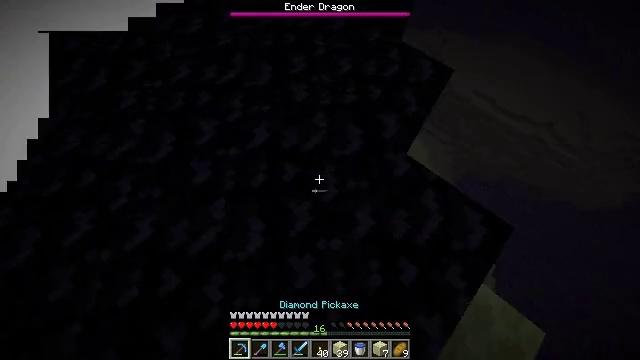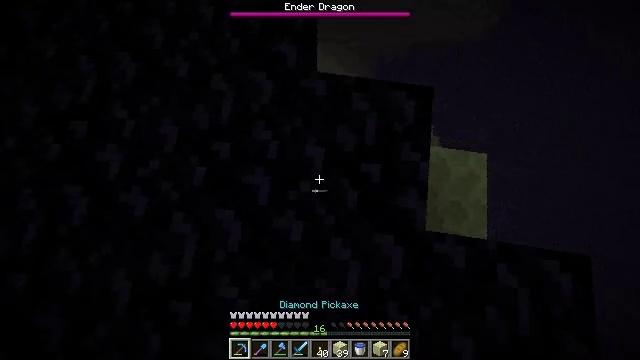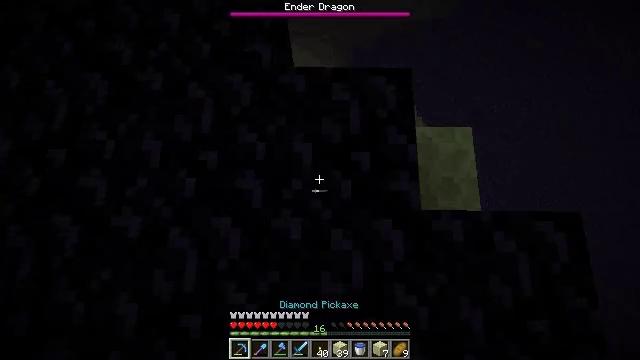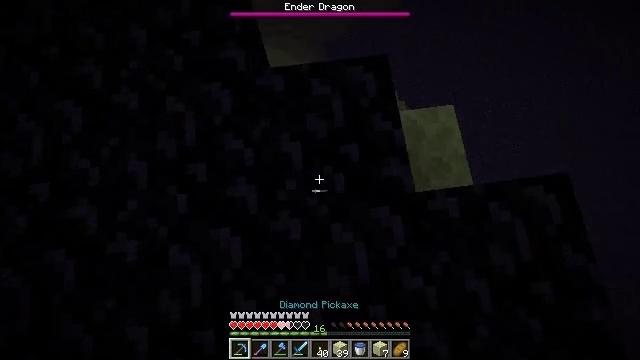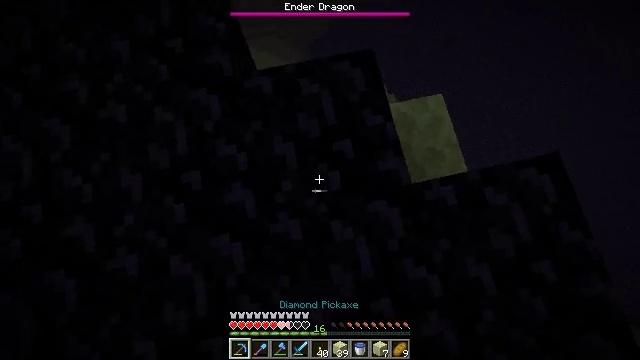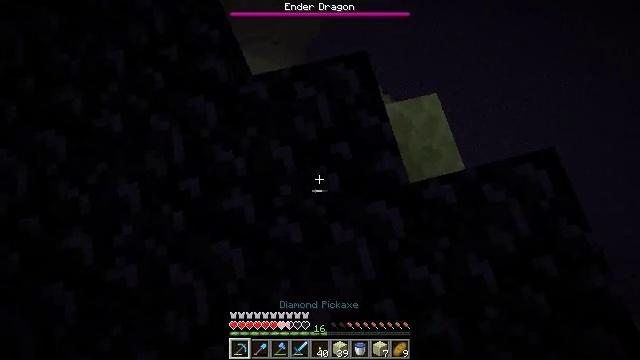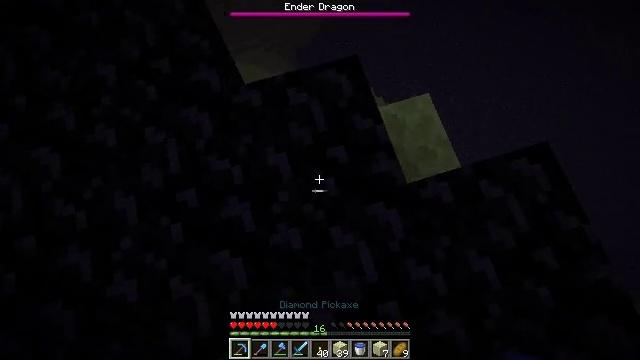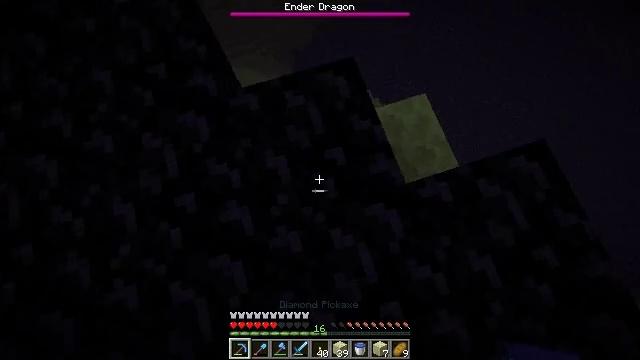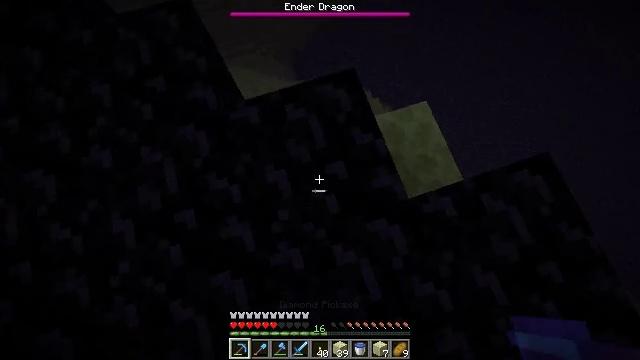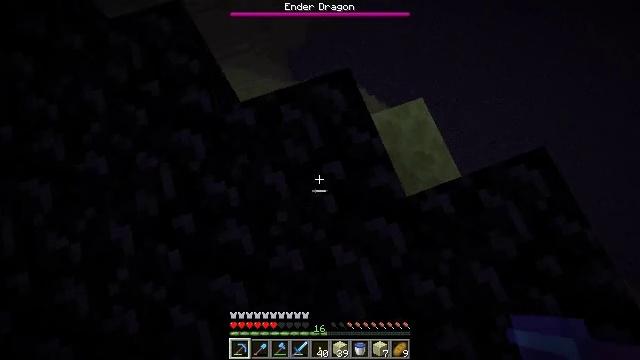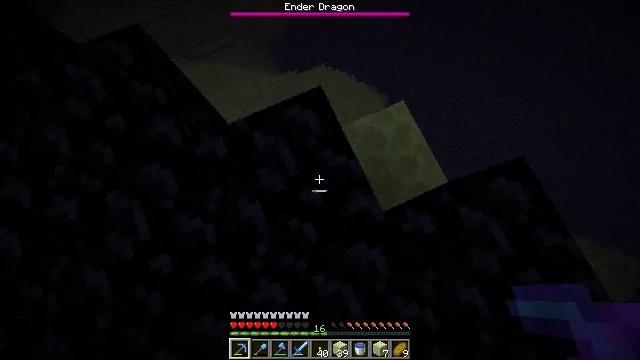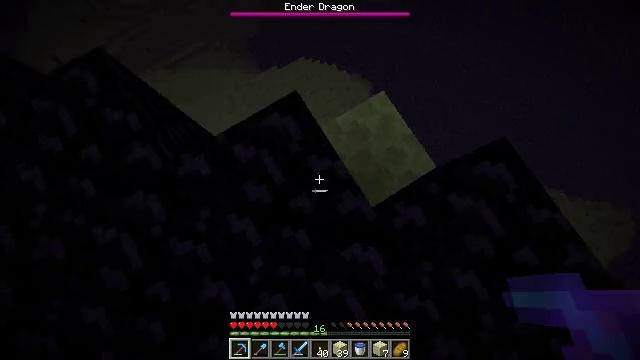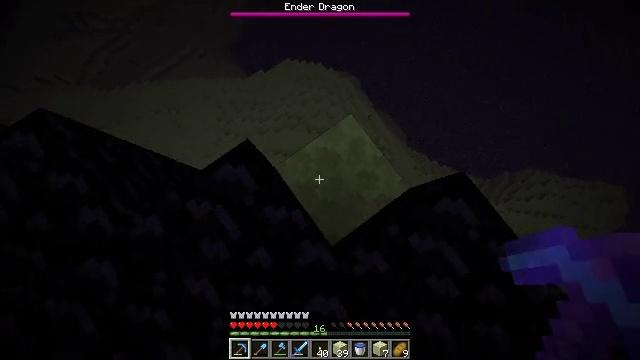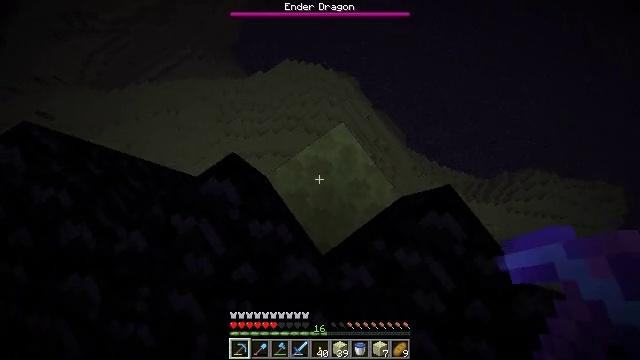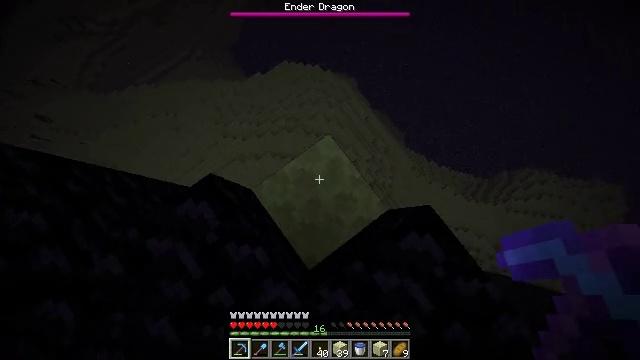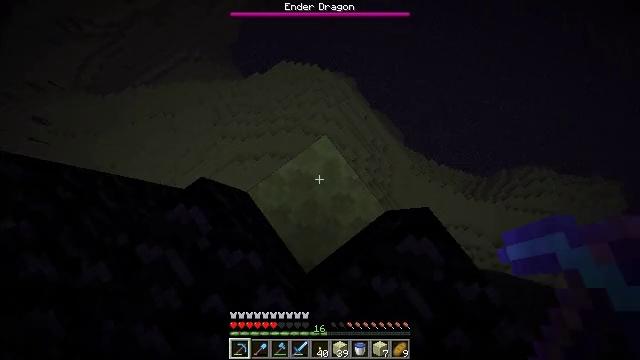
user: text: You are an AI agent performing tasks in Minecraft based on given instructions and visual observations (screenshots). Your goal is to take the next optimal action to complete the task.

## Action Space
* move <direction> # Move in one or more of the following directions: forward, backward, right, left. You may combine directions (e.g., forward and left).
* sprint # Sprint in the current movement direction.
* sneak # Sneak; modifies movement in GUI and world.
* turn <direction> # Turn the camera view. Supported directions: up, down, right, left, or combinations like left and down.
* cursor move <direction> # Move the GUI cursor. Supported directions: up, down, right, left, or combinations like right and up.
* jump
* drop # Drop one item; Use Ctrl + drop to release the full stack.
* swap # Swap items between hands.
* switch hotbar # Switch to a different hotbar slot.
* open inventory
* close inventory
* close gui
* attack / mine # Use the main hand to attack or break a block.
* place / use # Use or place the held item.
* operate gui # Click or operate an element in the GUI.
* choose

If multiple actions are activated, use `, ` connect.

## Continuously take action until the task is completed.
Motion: motion action
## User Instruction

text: Collect end stone for your base.
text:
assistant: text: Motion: turn right and down
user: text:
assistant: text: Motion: turn right and down
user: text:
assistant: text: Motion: turn right
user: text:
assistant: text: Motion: turn right
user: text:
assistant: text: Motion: turn right
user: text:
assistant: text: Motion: turn right and up
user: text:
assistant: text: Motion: turn right
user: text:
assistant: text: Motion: move forward
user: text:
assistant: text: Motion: move forward and move right, turn right
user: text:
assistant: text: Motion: move forward and move right, turn right and down
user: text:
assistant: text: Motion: move forward and move right, turn right and down
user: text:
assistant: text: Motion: move forward and move right, turn right
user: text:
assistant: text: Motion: move forward and move right
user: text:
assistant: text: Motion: no_op
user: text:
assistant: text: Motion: no_op
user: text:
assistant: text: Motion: no_op
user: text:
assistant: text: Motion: no_op
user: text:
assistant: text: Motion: no_op
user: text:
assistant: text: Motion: no_op
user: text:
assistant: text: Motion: no_op
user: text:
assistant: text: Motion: no_op
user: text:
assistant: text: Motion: attack / mine
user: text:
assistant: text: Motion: move back, attack / mine
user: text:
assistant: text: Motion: move back, attack / mine
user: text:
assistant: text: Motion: move back, attack / mine
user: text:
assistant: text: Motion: move back, attack / mine
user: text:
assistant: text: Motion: attack / mine
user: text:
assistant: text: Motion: attack / mine
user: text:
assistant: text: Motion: attack / mine
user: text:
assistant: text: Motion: attack / mine